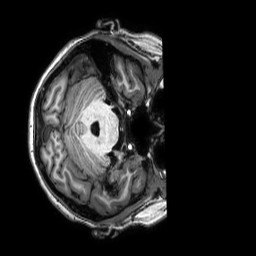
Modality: T1w
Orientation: axial
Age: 25
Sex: female
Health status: healthy
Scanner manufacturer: philips
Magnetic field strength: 3 T
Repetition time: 0.009 s
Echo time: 0.003996 s